七年级 · 计数
某市在九年级 “线上教学” 结束后, 为了解学生的视力情况, 抽查了部分学生进行视力检测. 根据检测结果，制成下面不完整的统计图表.

被抽样的学生视力情况频数表

| 组别 | 视力段 | 频数 |
| :---: | :---: | :---: |
| $A$ | $5.1 \leq x \leq 5.3$ | 25 |
| $B$ | $4.8 \leq x \leq 5.0$ | 115 |
| $C$ | $4.4 \leq x \leq 4.7$ | $m$ |
| $D$ | $4.0 \leq x \leq 4.3$ | 52 |

(1)求组别 $C$ 的频数 $m$ 的值.

(2)求组别 $A$ 的圆心角度数.

（3)如果视力值4.8及以上属于 “视力良好”，请估计该市25000名九年级学生达到

“视力良好”的人数. 根据上述图表信息, 你对视力保护有什么建议?

被抽样的学生视力情况扅形统计图

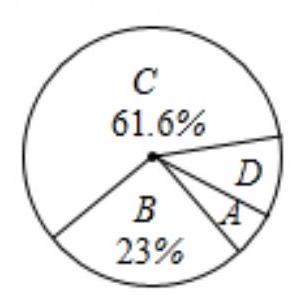
答案: 【答案】解: (1)本次抽查的人数为: $115 \div 23 \%=500$,

$m=500 \times 61.6 \%=308$,

即 $m$ 的值是 308 ;

(2)组别 $A$ 的圆心角度数是: $360^{\circ} \times \frac{25}{500}=18^{\circ}$,

即组别 $A$ 的圆心角度数是 $18^{\circ}$;

(3) $25000 \times \frac{25+115}{500}=7000$ (人),

答：该市25000名九年级学生达到 “视力良好”的有7000人,

建议是: 同学们应少玩电子产品, 注意用眼保护.

【解析】本题考查扇形统计图、频数分布表、用样本估计总体，解答本题的关键是明确题意, 利用数形结合的思想解答.

(1)根据统计图中的数据, 可以得到本次抽查的人数, 从而可以得到 $m$ 的值;

(2)根据(1)中的结果和频数分布表, 可以得到组别 $A$ 的圆心角度数;

(3)根据统计图中的数据, 可以得到该市25000名九年级学生达到 “视力良好” 的人数,并提出合理化建议, 建议答案不唯一, 只要对保护眼睛好即可.